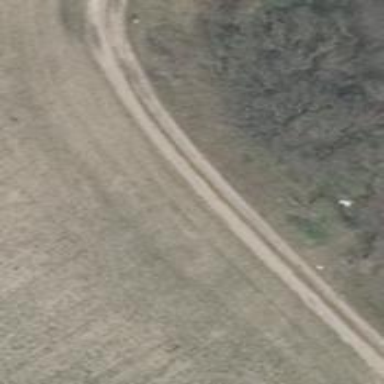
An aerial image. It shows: Agricultural track with ground surface. The track is classified as grade3 and accessible only for agricultural vehicles.